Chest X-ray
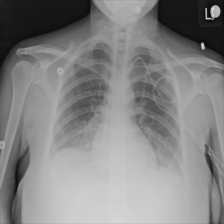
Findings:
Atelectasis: negative
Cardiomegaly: negative
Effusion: positive
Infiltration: negative
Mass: negative
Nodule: negative
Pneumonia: negative
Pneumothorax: negative
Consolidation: negative
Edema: negative
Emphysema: negative
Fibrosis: negative
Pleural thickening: negative
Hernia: negative